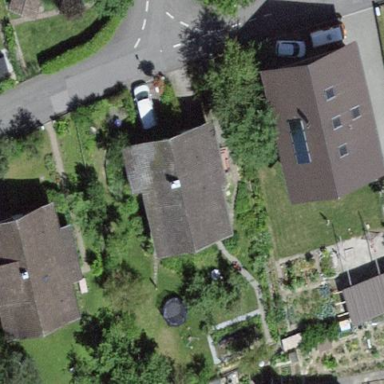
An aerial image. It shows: Gabled roof on residential building.